Interaction volume radius: 5 \u00c5
Interaction volume height: 15 \u00c5
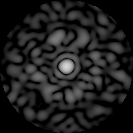
Disorder parameter: 0.8281